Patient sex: M
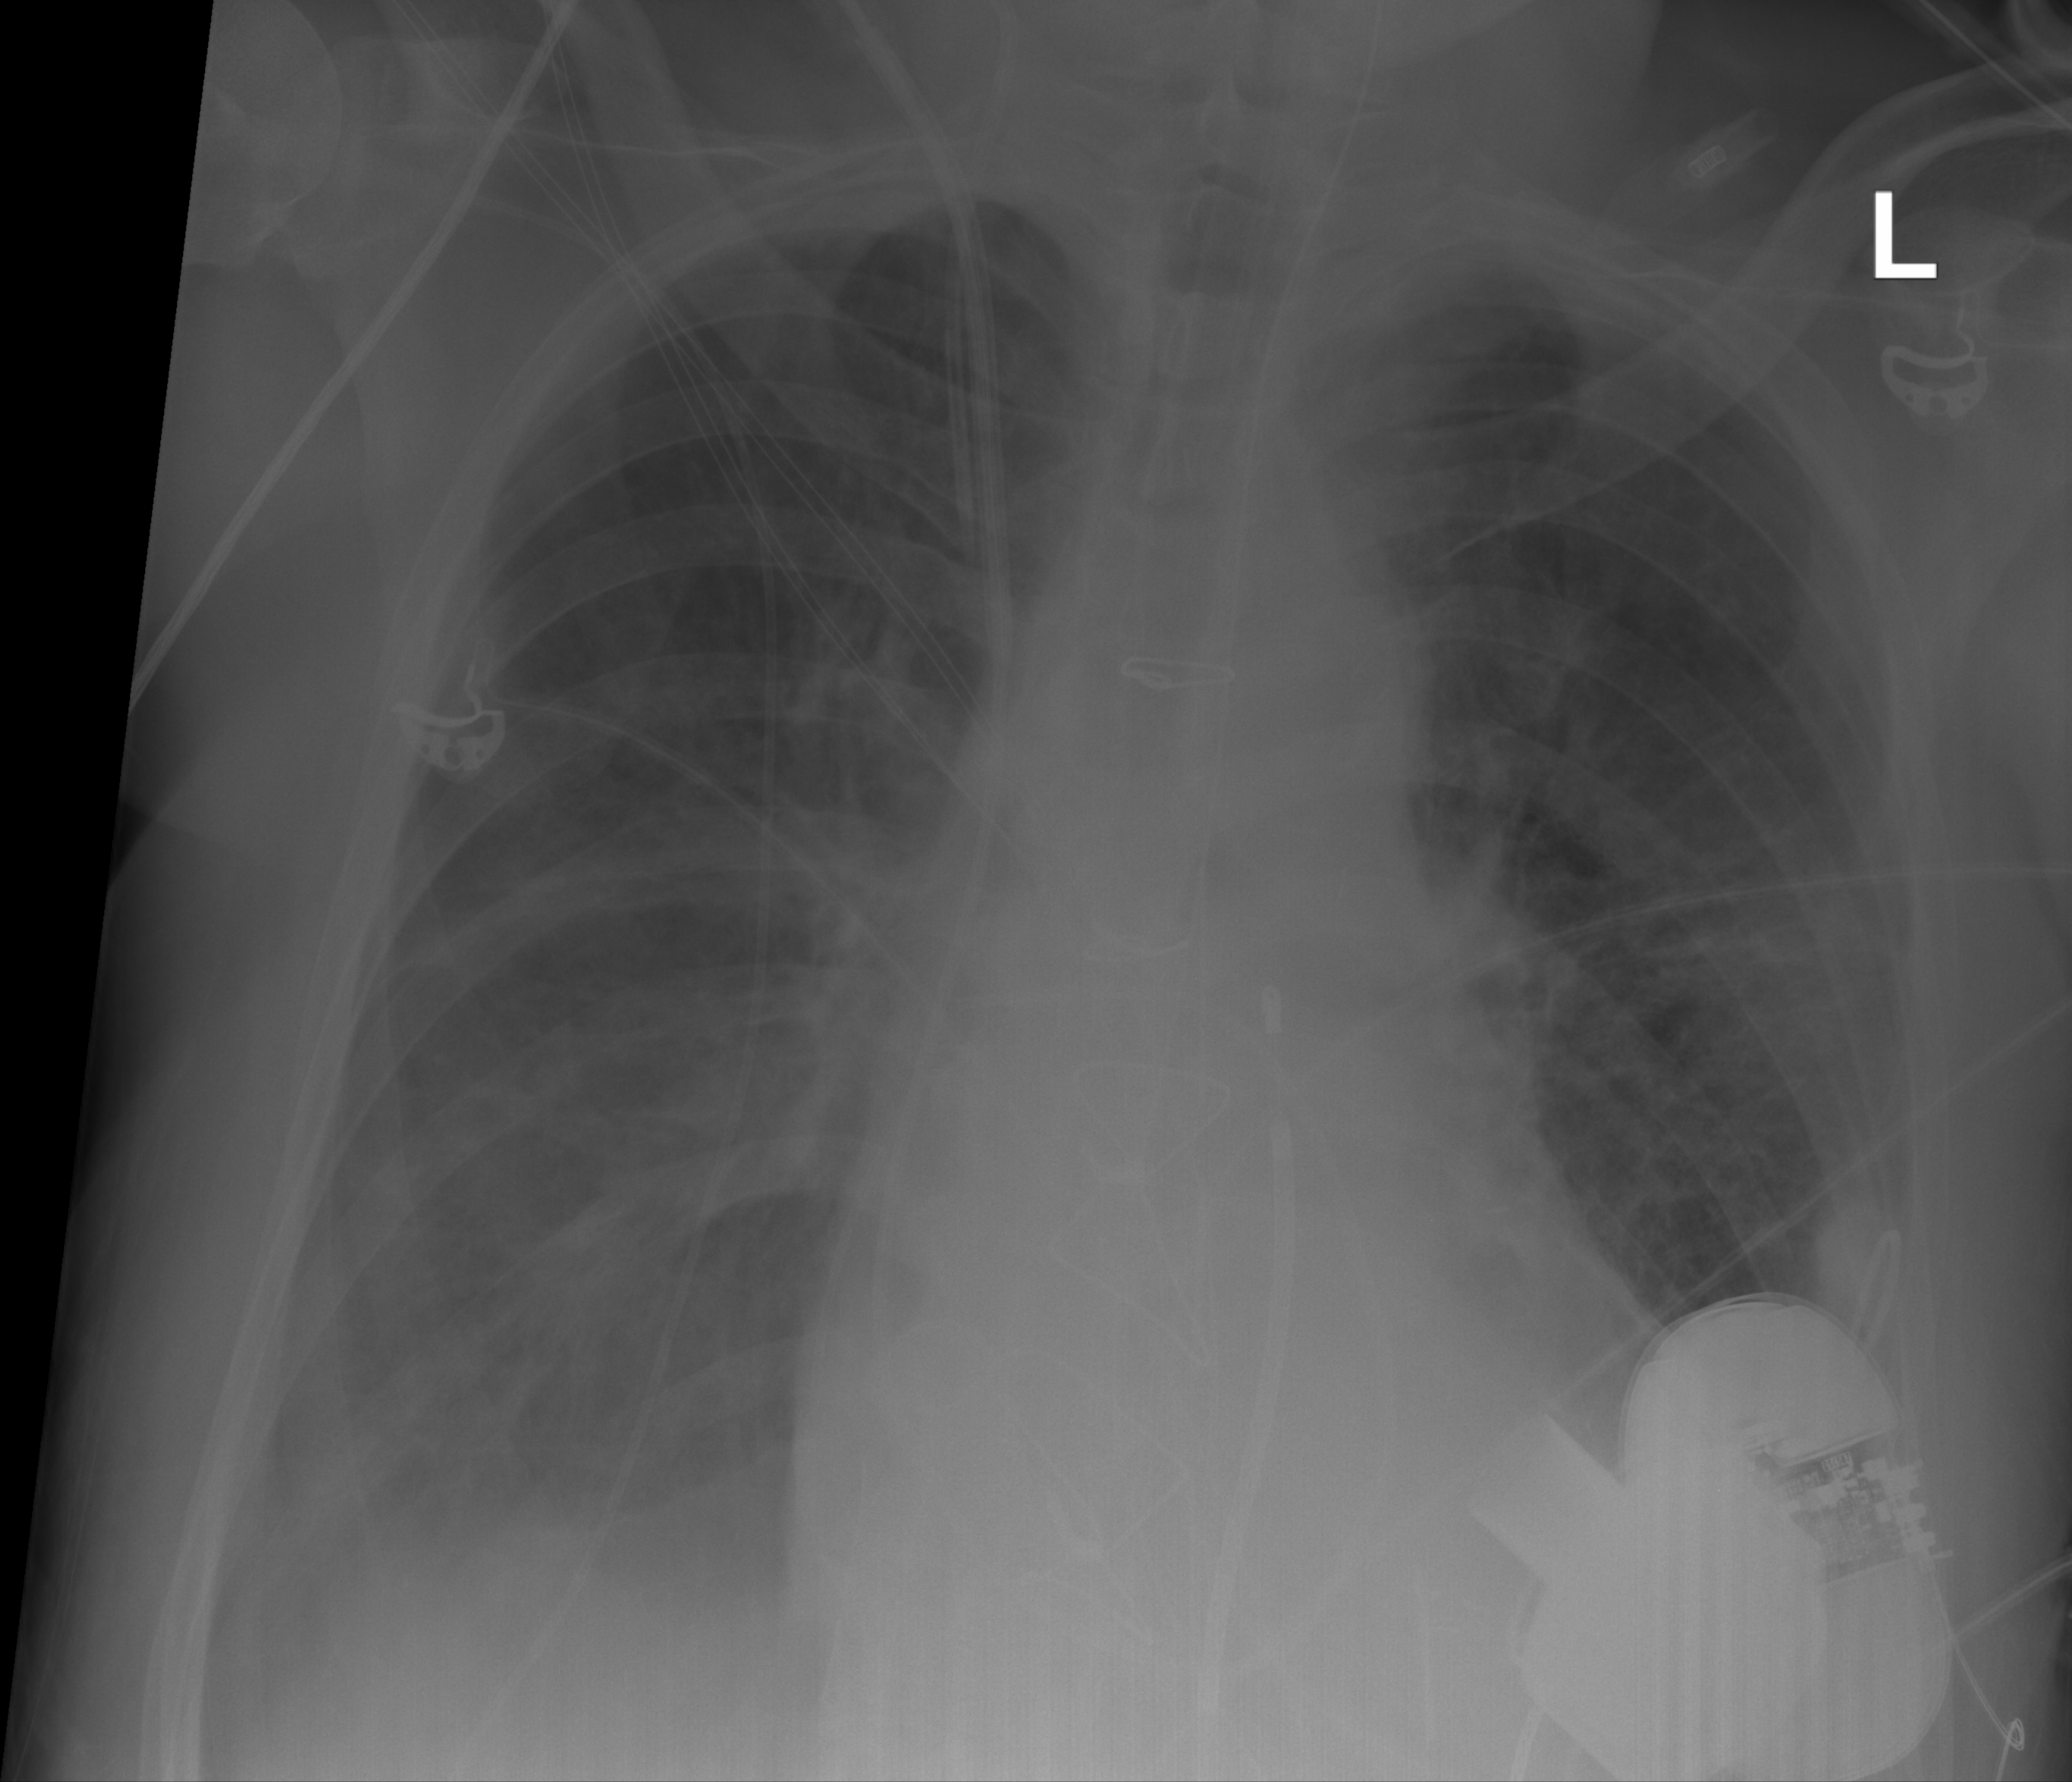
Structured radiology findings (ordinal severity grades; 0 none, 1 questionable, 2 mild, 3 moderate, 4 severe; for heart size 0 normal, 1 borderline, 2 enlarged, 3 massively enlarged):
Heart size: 2
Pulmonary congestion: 3
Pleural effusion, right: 3
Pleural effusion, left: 2
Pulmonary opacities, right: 2
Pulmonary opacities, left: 2
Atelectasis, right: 2
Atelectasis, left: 2